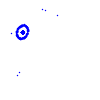
Particle: kaon